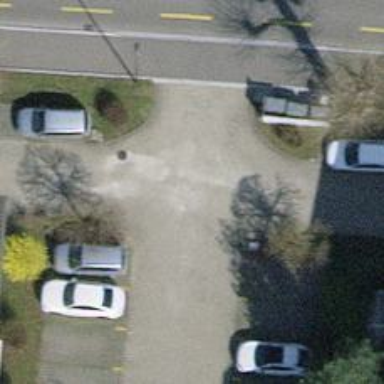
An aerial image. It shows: Parking aisle with paving stones.